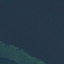
Label: SeaLake